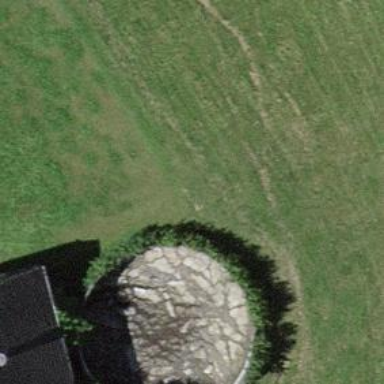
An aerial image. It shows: Slurry tank building with storage tank.